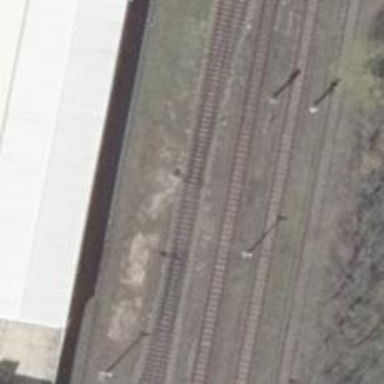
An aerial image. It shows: Railway switch.